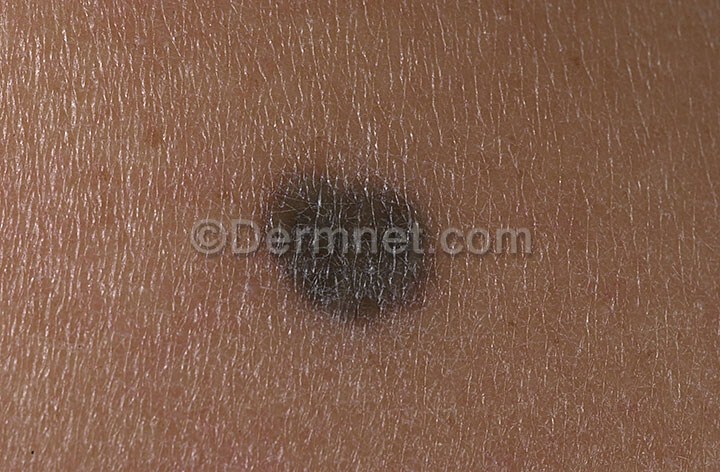
Disease: Melanoma Skin Cancer Nevi and Moles